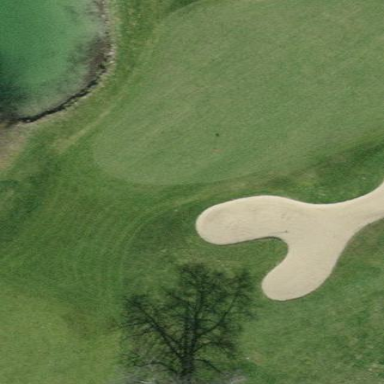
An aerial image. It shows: Golf green.